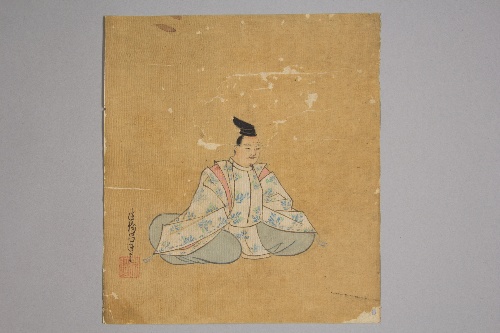
Artist: Kano Shōun
Artist bio: 1637–1702
Date: 17th century
Object type: Painting
Classification: Paintings
Medium: Unmounted shikisi leaf; ink and color on silk
Culture: Japan
Period: Edo period (1615–1868)
Dimensions: 7 1/4 × 6 1/2 in. (18.4 × 16.5 cm)
Department: Asian Art
Credit line: Gift of Estate of Samuel Isham, 1914
Accession year: 1914
Repository: Metropolitan Museum of Art, New York, NY
Tags: Men|Poets